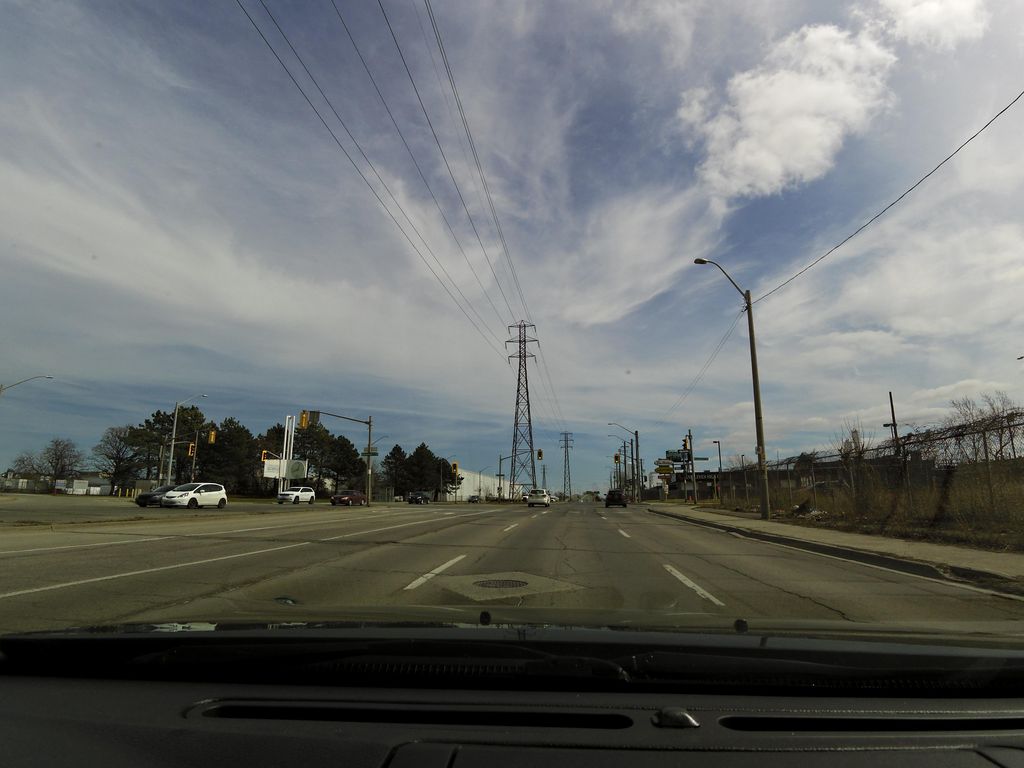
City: hamilton